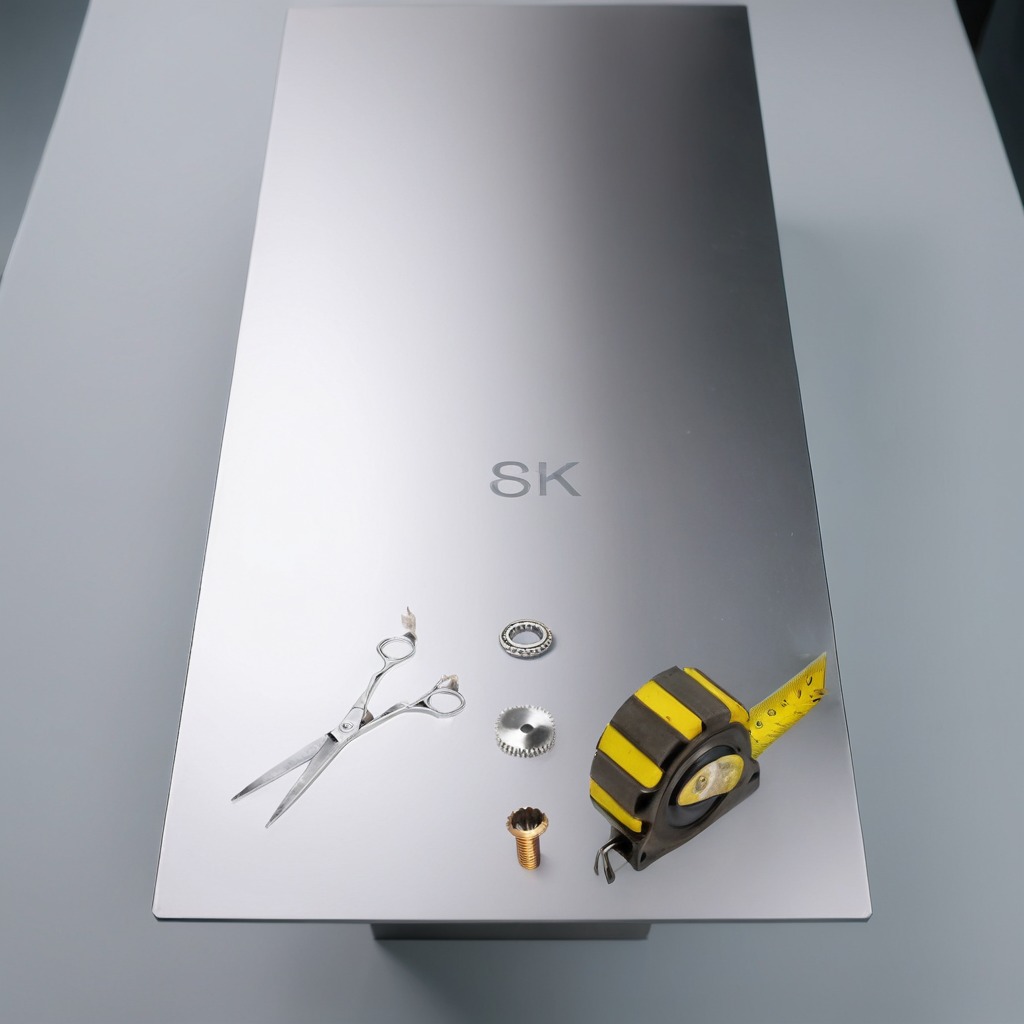
A metal ball bearing, a steel gear with teeth, a measuring tape, a metal machine screw, and a pair of scissors are lying on the stainless steel table.